Question: in android,
I want to make the text in that there is a number in that when I click on the number the call will be automatically done.means call window should open when I click on the number
here you can see that there is bold text with plain text and also there is a number which is highlighted when I click on that number it will bring up call activity
for example below is the image
here you can see that there is bold text with plain text and also there is a number which is highlighted when I click on that number it will bring up call activity
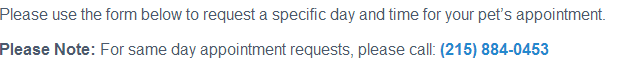
Answer: you can do this by below code, it successfully working
'''
public class MainActivity extends Activity {
@Override
protected void onCreate(Bundle savedInstanceState) {
super.onCreate(savedInstanceState);
setContentView(R.layout.activity_main);
WebView webView = (WebView)findViewById(R.id.webView);
webView.loadData("<html>Please use the form below to request a specific day and time for your pet's appointment.<br> <b>Please Note: </b> For same day appointment requests, please call: <PHONE><a href="tel:<PHONE>"><PHONE></a></html>", "text/html", "utf-8");
webView.setWebViewClient(new InternalWebViewClient());
}
private class InternalWebViewClient extends WebViewClient {
@Override
public boolean shouldOverrideUrlLoading(WebView view, String url) {
if (url.indexOf("tel:") > -1) {
startActivity(new Intent(Intent.ACTION_DIAL, Uri.parse(url)));
return true;
} else {
return true;
}
}
}
}
'''